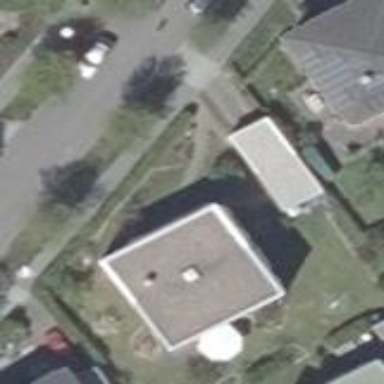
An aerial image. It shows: Detached building with flat roof.